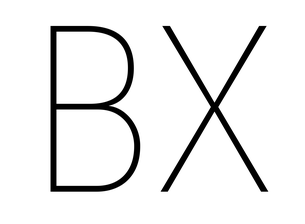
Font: Roboto_Condensed_Thin